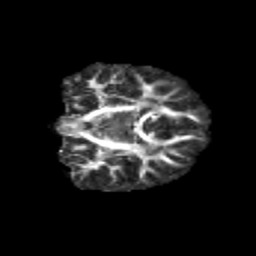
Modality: FA
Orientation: coronal
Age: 9
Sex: female
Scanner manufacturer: siemens
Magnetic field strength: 3 T
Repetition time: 3.8 s
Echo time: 0.07 s